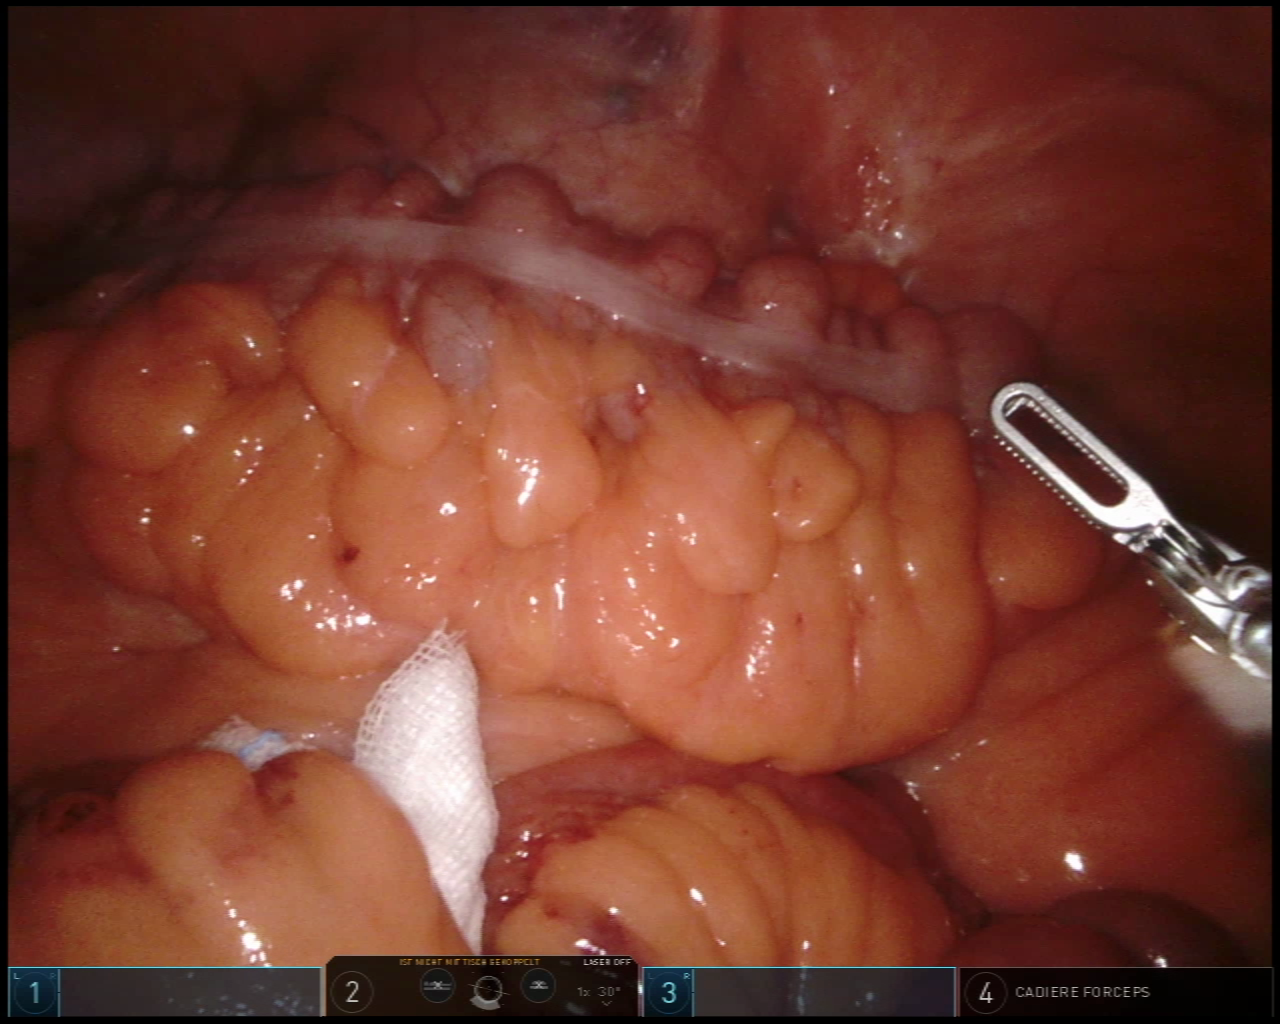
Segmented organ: colon
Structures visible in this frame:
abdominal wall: yes
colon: yes
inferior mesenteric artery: no
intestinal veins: no
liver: no
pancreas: no
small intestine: yes
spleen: no
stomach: no
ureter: no
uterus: no
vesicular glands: no